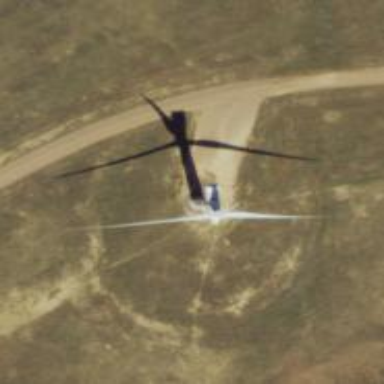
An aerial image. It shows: Wind generator using wind turbines of horizontal axis.